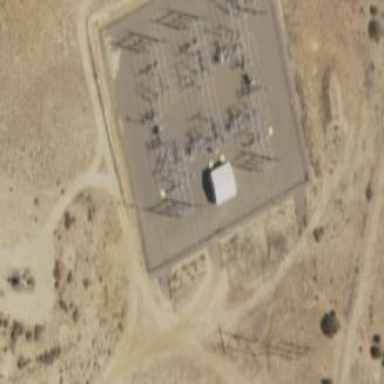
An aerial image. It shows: Power substation enclosed by fence.